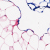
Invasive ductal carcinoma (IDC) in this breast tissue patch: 0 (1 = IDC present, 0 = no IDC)